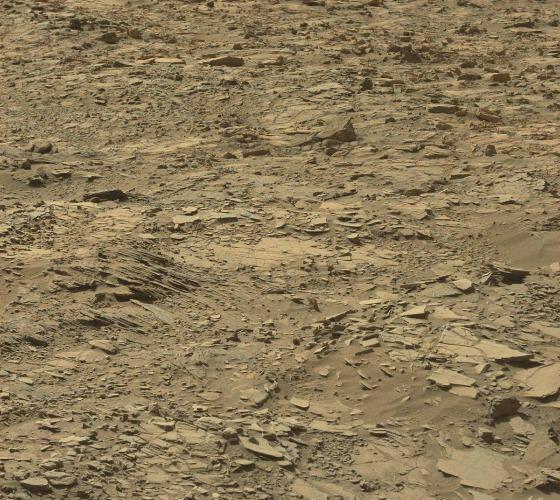
Terrain classes present: Bedrock, Gravel / Sand / Soil, Rock, Shadow